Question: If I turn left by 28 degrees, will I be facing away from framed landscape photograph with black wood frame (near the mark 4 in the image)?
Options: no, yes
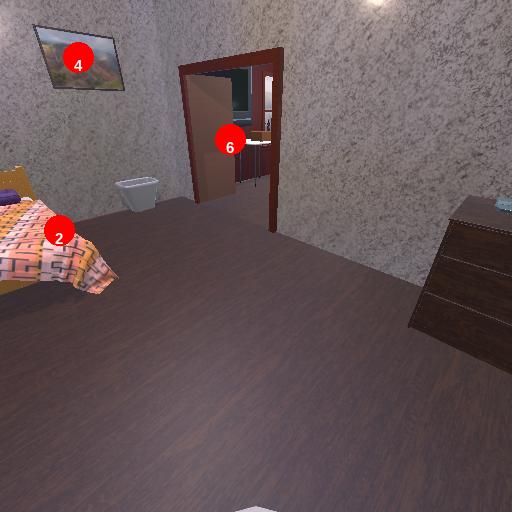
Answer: no